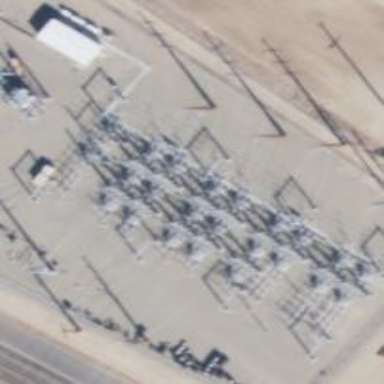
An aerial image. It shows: Switch for power supply.